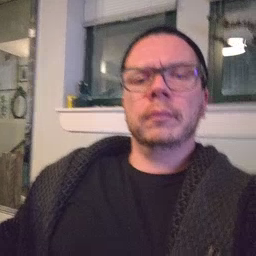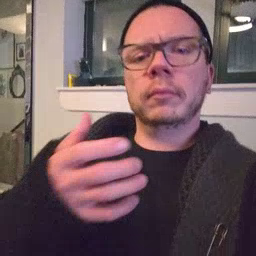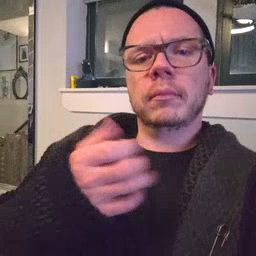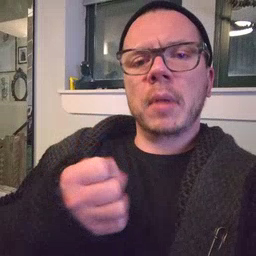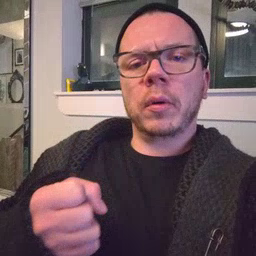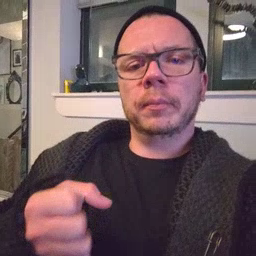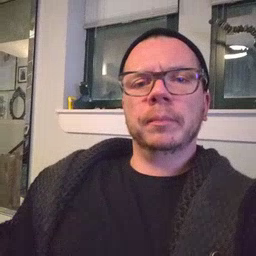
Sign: milk